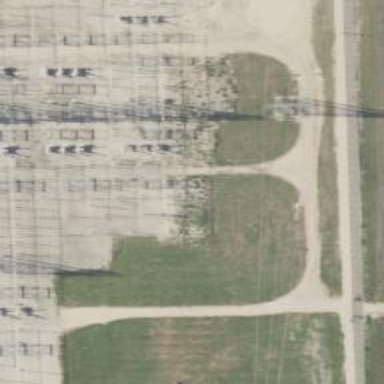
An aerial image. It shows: Switch for power supply.